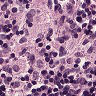
Metastatic tissue present: no